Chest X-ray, PA view. Patient: 24 years old, sex M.
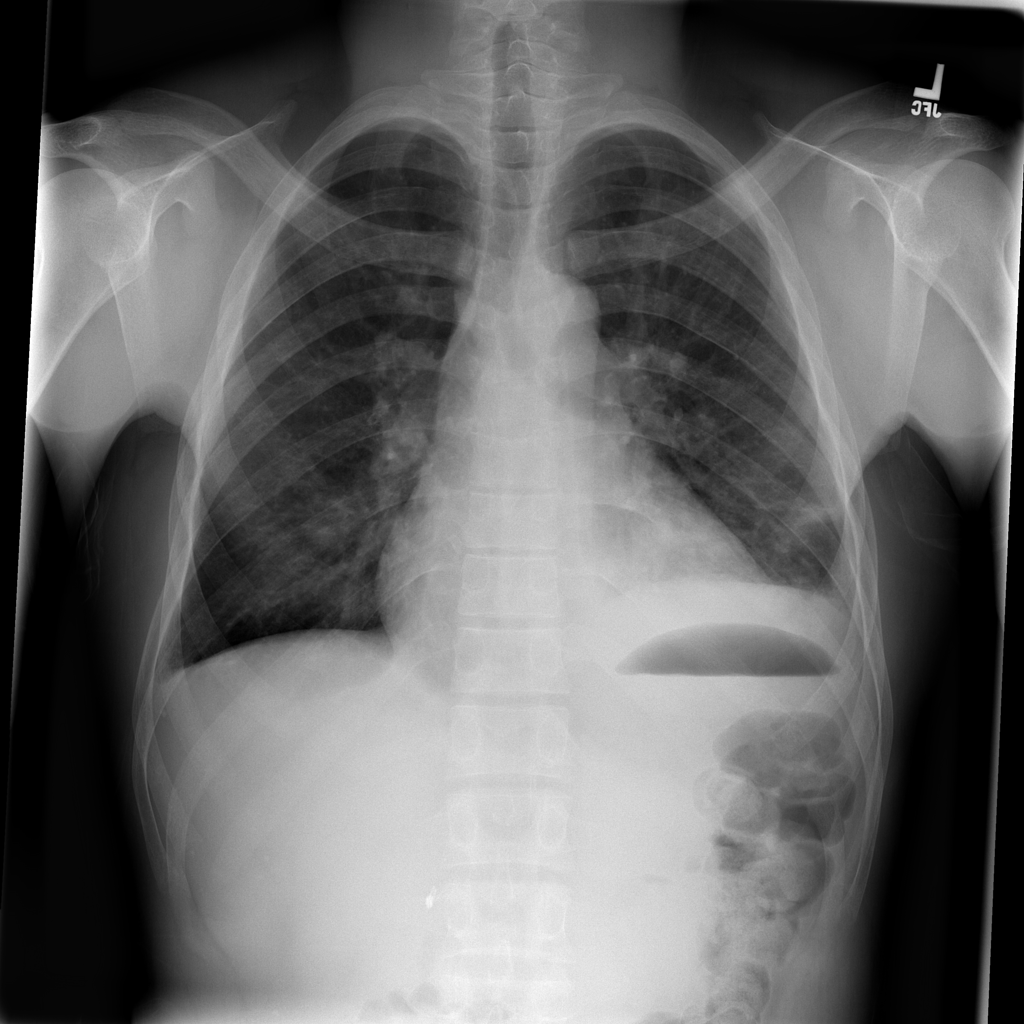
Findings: Atelectasis, Infiltration